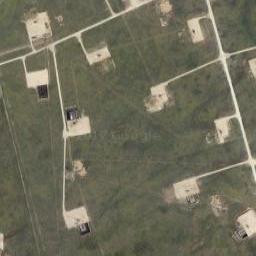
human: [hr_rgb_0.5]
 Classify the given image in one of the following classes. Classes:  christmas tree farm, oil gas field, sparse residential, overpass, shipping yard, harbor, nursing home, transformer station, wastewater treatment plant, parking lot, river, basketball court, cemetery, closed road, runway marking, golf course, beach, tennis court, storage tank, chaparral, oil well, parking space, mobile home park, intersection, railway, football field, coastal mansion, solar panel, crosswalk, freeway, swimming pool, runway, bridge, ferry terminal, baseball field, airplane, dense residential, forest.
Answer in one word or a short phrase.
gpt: oil gas field